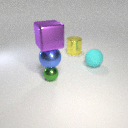
small green metal sphere in front of large yellow metal cylinder